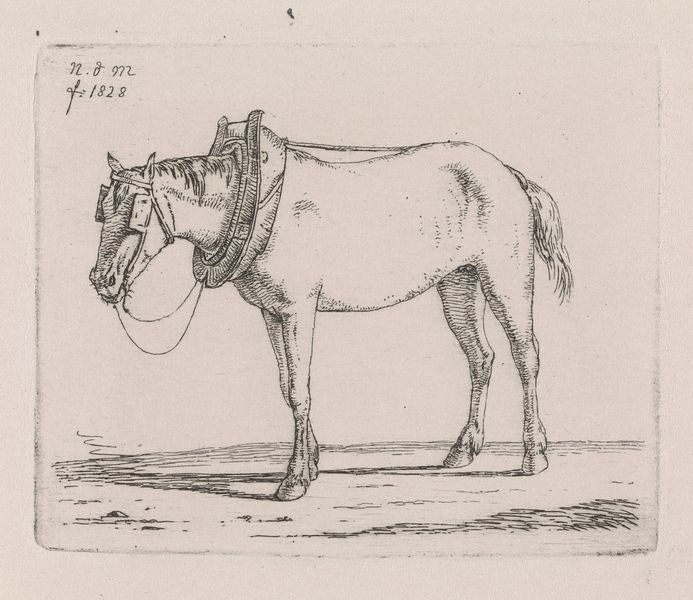
Titel: Trekpaard
Künstler: Anthonie Willem Hendrik Nolthenius de Man
Standort: Amsterdam
Institution: Rijksmuseum
Schlagwörter: gravure, cheval, harnais, 1828, mors